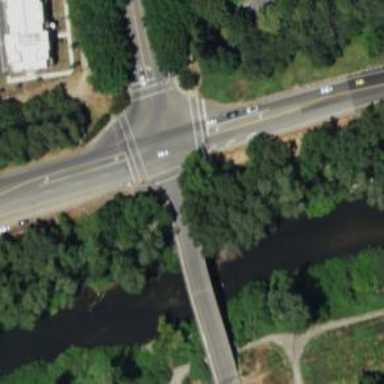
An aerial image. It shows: Crossing on the road with line markings.